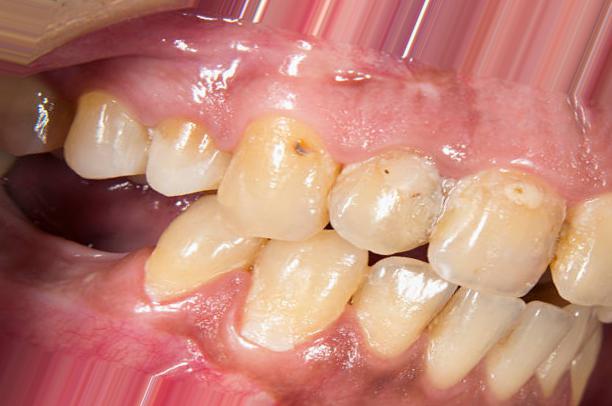
Condition: Caries